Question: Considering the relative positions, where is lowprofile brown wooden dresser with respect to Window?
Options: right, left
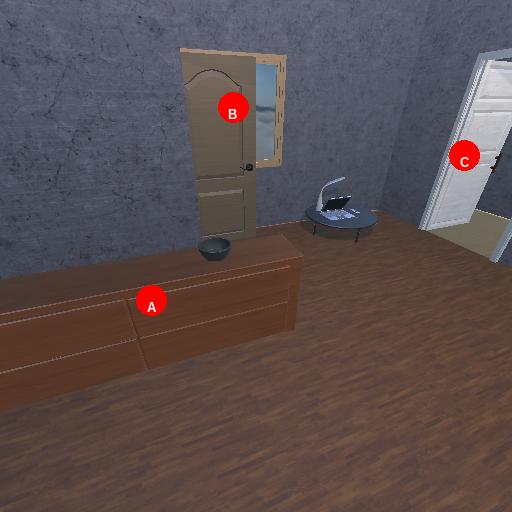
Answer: right